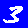
Digit: 3